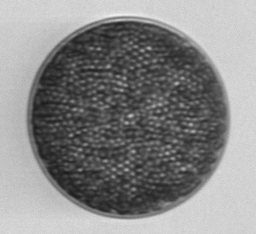
Label: Coscinodiscus